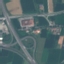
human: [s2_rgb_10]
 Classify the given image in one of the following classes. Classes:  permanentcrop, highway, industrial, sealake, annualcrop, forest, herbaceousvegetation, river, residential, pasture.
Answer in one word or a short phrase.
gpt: Highway